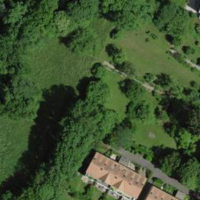
EUNIS habitat code: 53
Species observed at this site:
Viburnum tinus